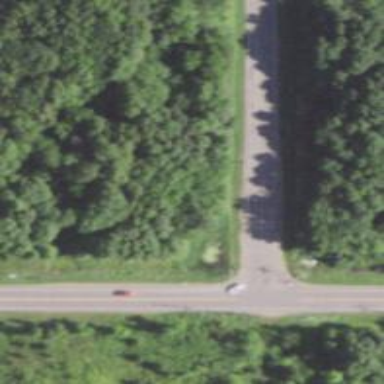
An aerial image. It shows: Asphalt cycleway.